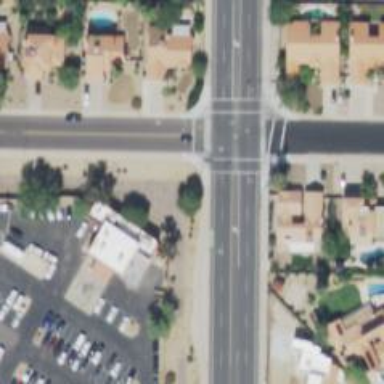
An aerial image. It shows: Solid stop line on the road.